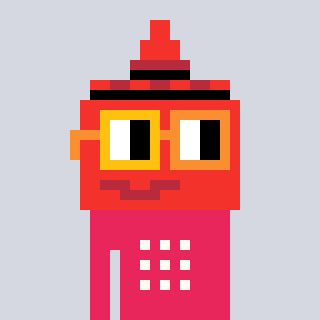
a pixel art character with square yellow and orange glasses, a ketchup-shaped head and a redpinkish-colored body on a cool background